Aerial crown-view tile of a tropical tree (Barro Colorado Island, Panama), acquired 20240716:
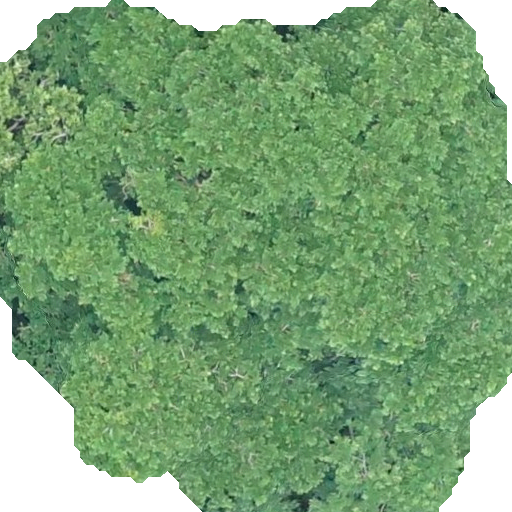
Species: Platypodium elegans
GBIF accepted scientific name: Platypodium elegans
Crown area: 380.795 m²